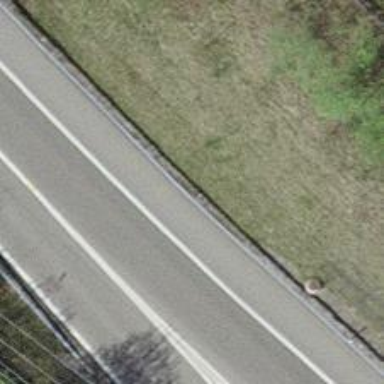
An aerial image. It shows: Guard rail as barrier.